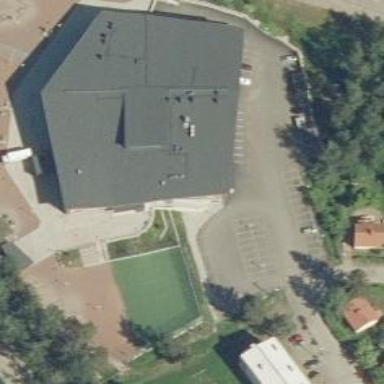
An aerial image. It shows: Public building.